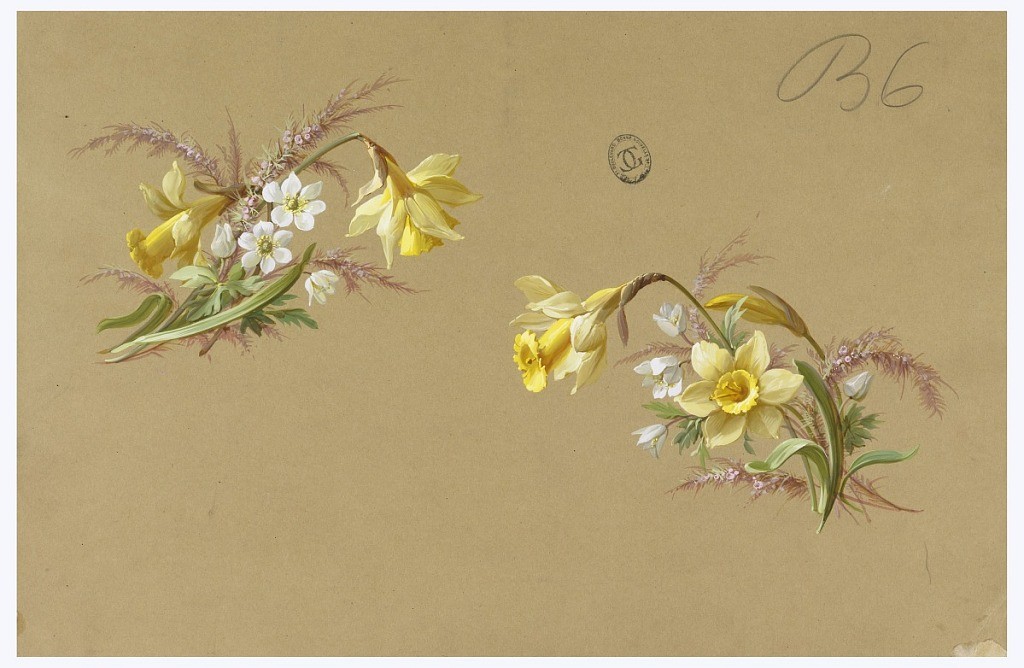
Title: Design for Wallpaper and Textile: Flowers
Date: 19th century
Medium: Brush and gouache on brown paper, lined
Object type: Drawing
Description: Clusters of daffodils and white flowers with grasses on light gray ground.